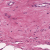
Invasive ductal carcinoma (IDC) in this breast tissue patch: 0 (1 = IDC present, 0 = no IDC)